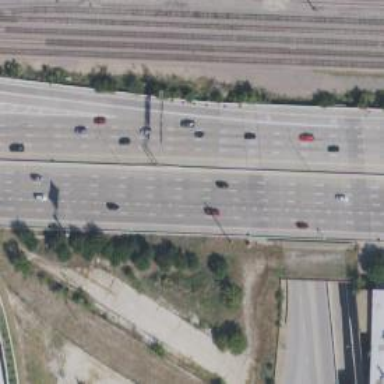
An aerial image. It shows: Motorway.